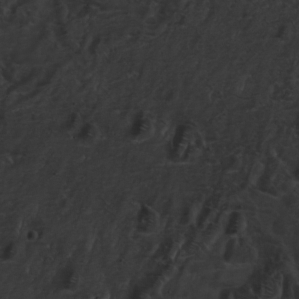
Label: non_frost